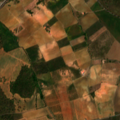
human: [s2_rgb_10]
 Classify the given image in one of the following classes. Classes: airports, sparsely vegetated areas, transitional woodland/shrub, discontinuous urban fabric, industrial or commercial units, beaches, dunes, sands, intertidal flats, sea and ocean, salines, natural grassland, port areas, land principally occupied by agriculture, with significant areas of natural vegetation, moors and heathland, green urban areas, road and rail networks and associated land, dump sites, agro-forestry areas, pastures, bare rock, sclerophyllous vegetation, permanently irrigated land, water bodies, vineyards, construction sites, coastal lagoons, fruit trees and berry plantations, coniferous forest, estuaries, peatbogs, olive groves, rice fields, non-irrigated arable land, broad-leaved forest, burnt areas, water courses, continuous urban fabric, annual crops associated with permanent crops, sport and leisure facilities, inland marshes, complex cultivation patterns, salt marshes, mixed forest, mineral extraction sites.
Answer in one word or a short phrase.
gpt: continuous urban fabric